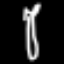
Label: fork